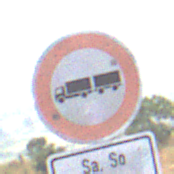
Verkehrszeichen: VerbotLastkraftwagenMitAnhaenger
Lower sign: ZeitangabenMitBeschraenkungAufWochentage9
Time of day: Midday
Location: Outdoor (Nature)
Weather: PartlyCloudy
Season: NotSpecified
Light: Natural